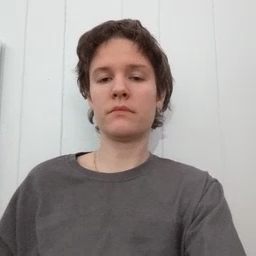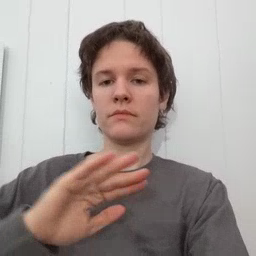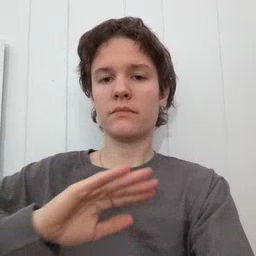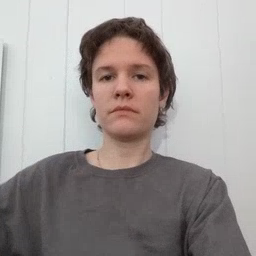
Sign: pool